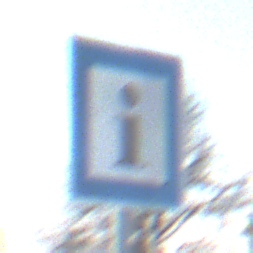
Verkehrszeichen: Informationsstelle
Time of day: MorningAfternoon
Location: Outdoor (Nature)
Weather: PartlyCloudy
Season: NotSpecified
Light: Natural